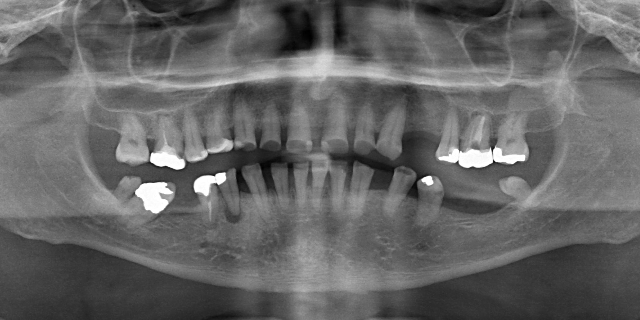
adult